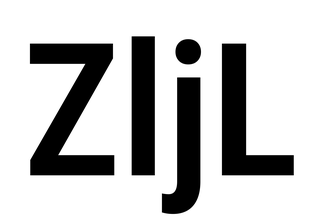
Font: Roboto_Condensed_SemiBold